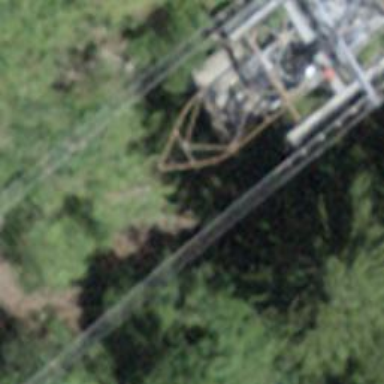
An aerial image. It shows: Pylon for aerialway.